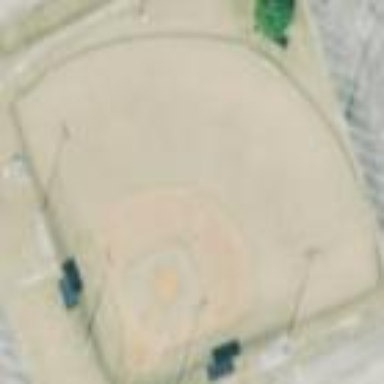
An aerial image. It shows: Softball pitch for leisure land activities.